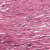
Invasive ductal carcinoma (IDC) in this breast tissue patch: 0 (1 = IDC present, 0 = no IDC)